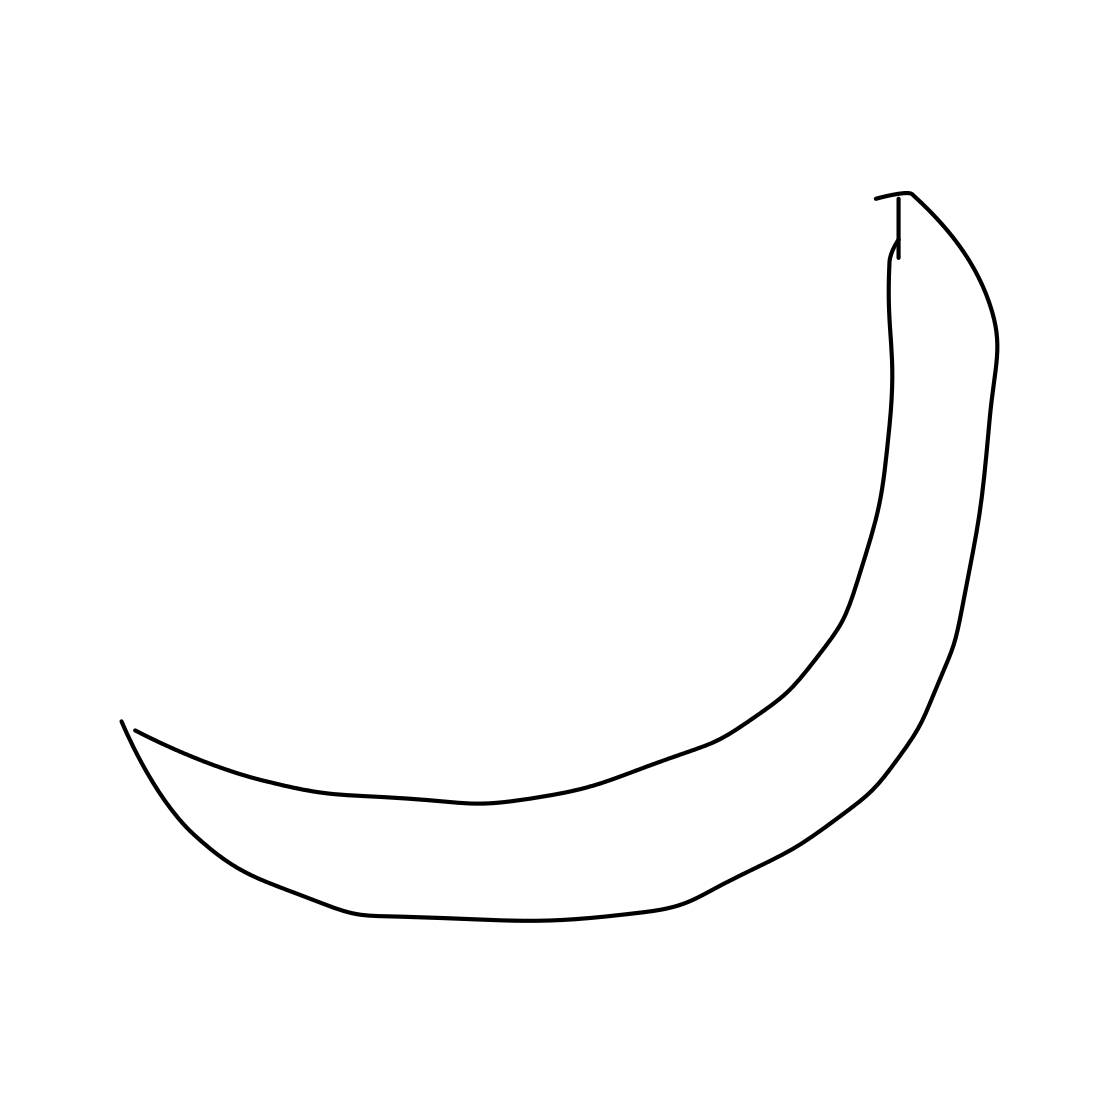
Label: moon